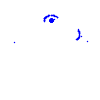
Particle: electron